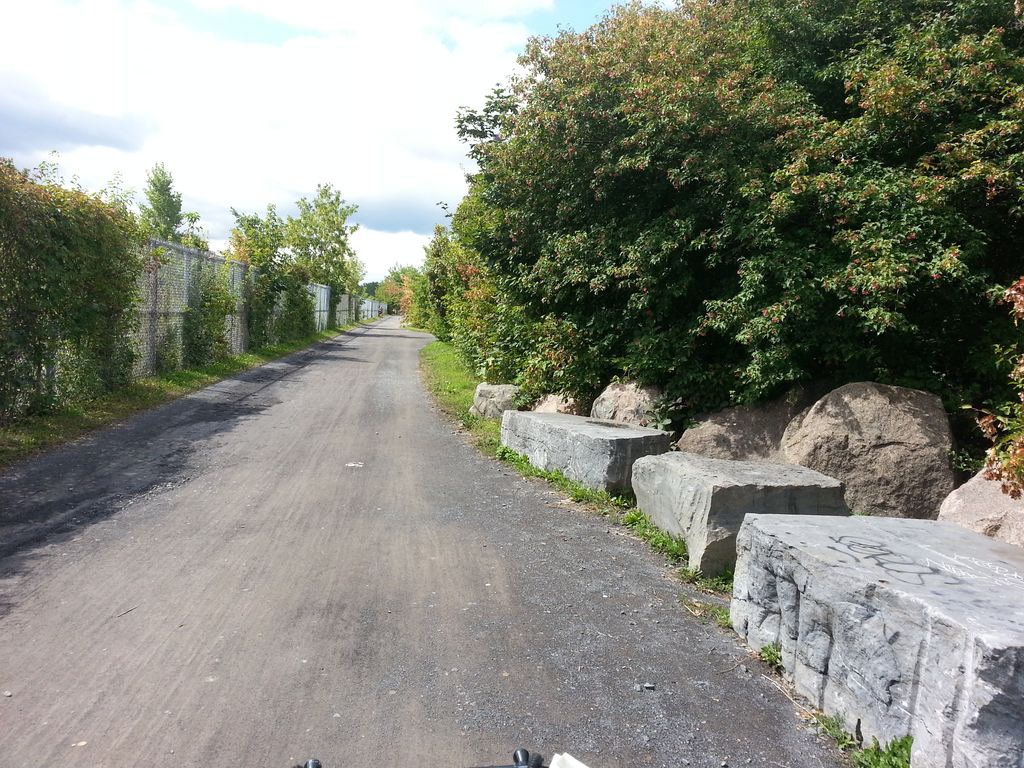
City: montreal